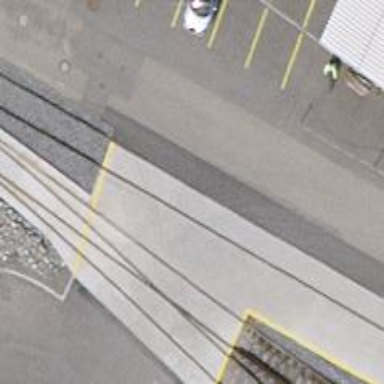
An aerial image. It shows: Railway level crossing.